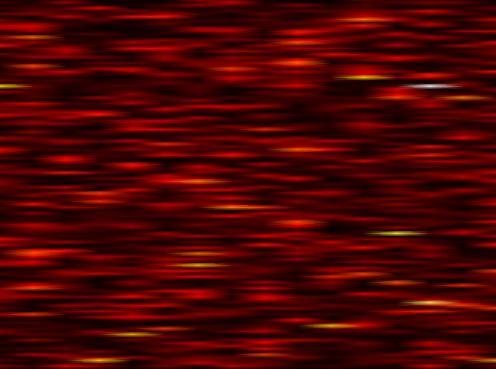
Label: WOLA